Field crop: maize
Growth stage: 2
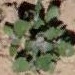
Species: chenopodium